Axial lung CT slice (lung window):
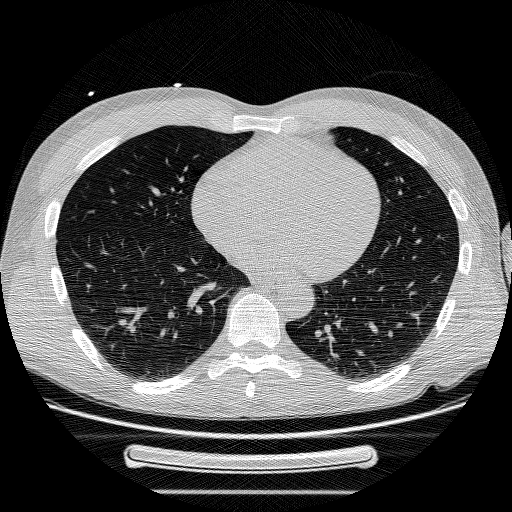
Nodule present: no